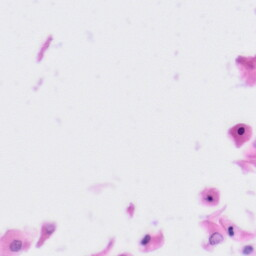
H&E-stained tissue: Tonsil